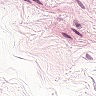
Metastatic tissue present: no